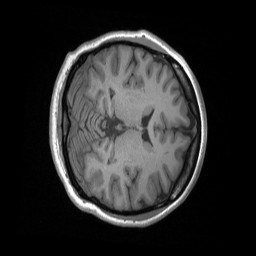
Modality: T1w
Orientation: axial
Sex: female